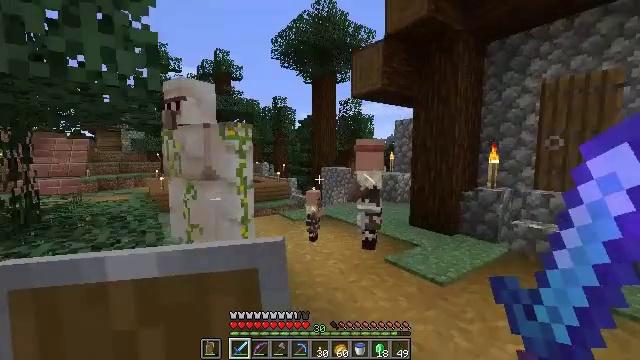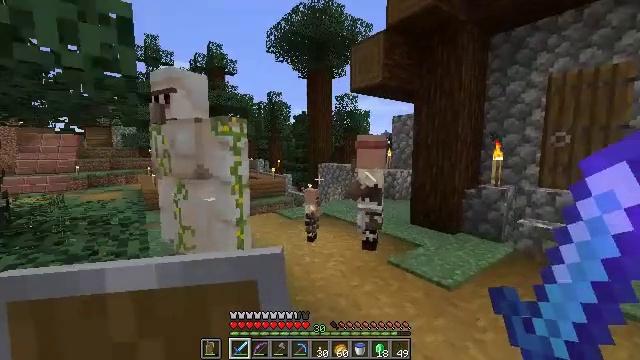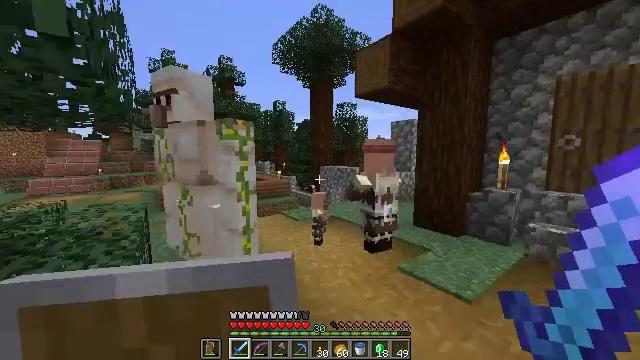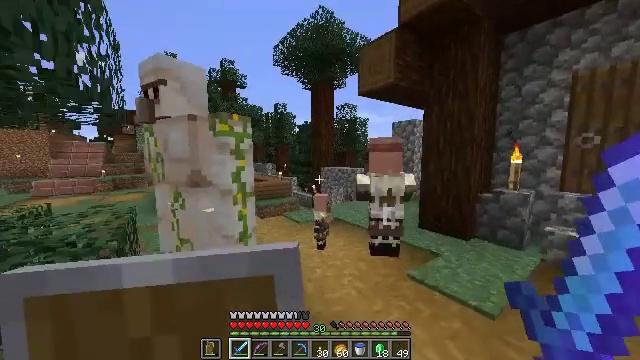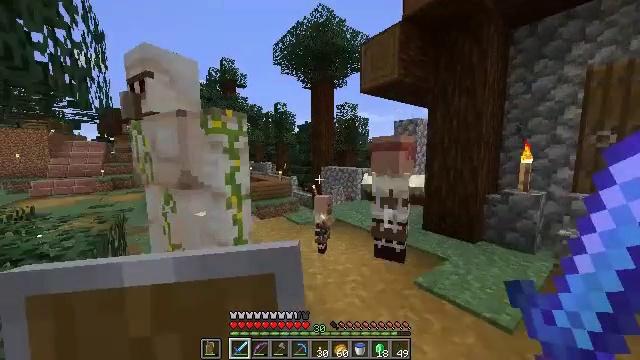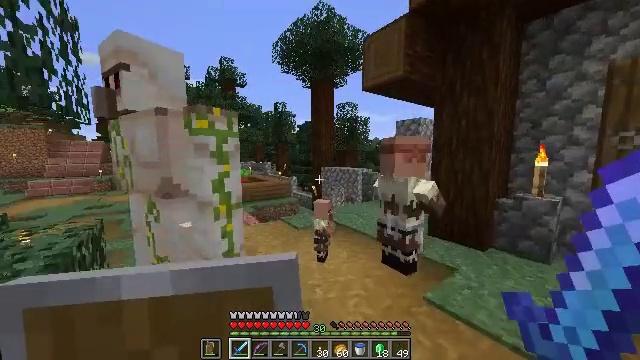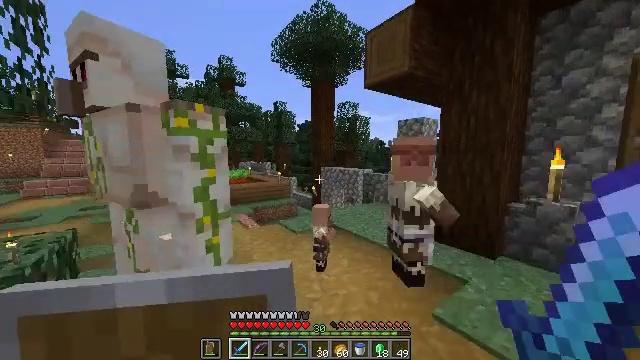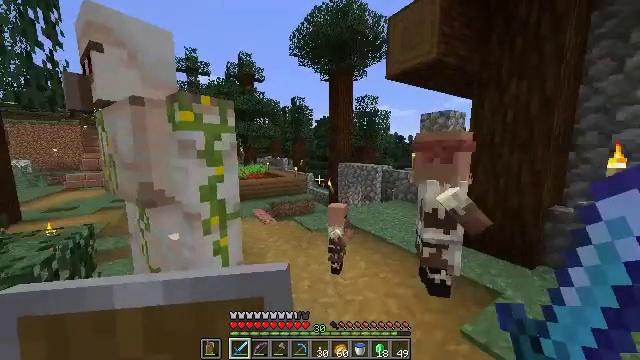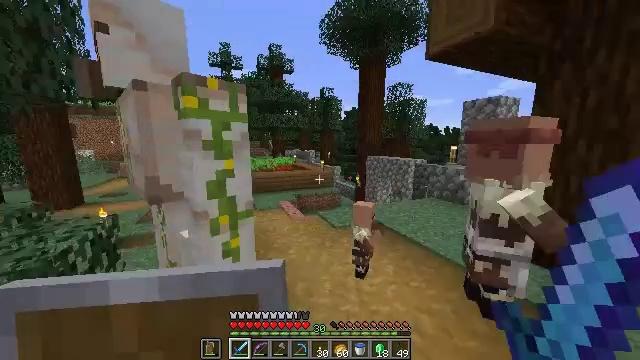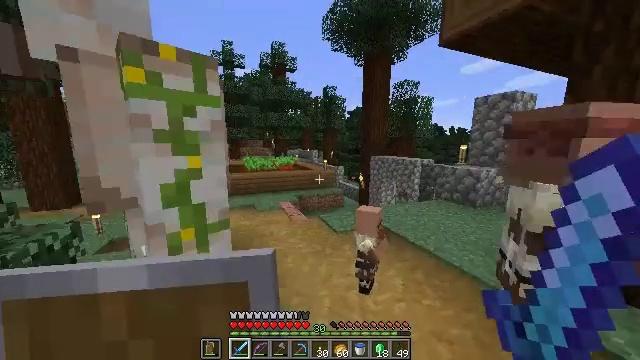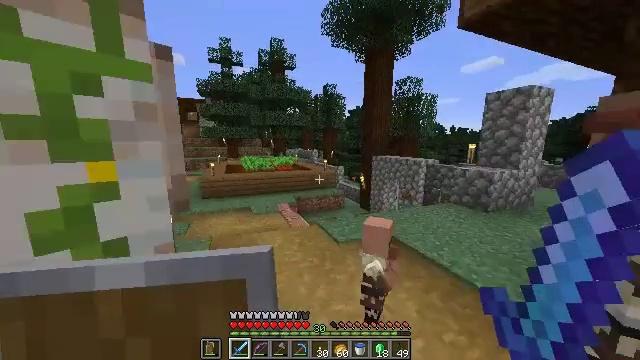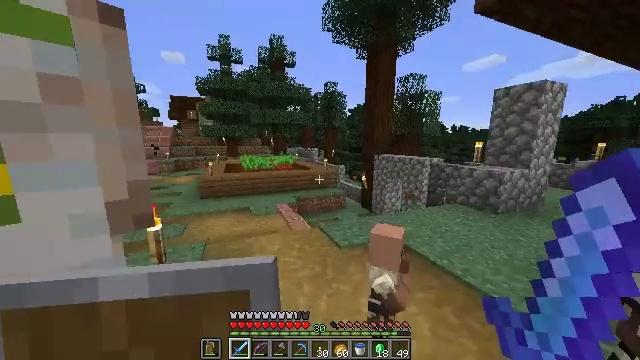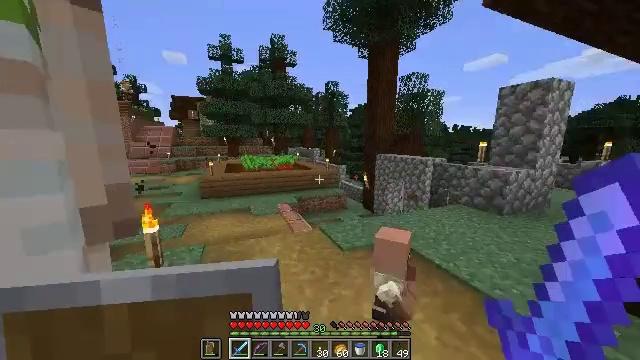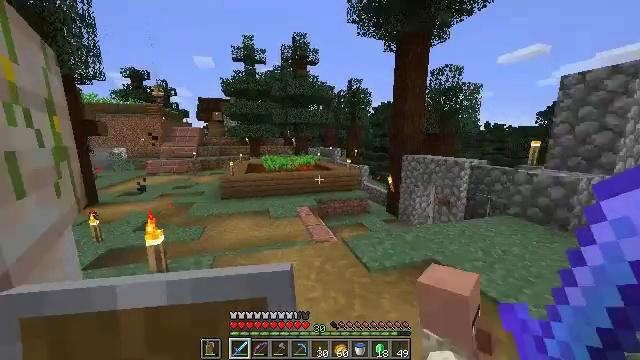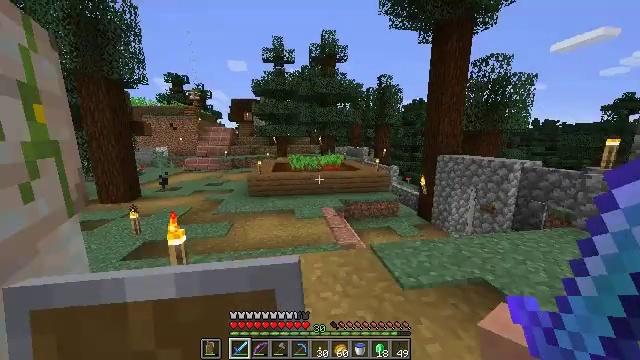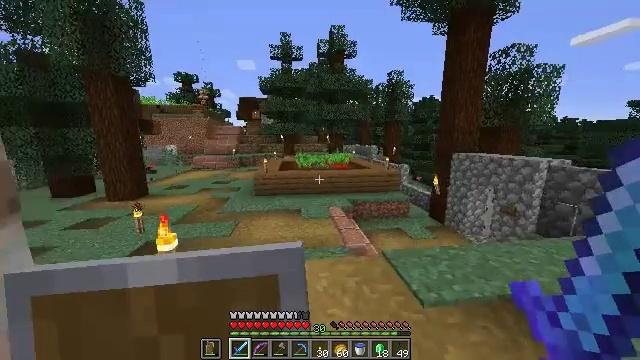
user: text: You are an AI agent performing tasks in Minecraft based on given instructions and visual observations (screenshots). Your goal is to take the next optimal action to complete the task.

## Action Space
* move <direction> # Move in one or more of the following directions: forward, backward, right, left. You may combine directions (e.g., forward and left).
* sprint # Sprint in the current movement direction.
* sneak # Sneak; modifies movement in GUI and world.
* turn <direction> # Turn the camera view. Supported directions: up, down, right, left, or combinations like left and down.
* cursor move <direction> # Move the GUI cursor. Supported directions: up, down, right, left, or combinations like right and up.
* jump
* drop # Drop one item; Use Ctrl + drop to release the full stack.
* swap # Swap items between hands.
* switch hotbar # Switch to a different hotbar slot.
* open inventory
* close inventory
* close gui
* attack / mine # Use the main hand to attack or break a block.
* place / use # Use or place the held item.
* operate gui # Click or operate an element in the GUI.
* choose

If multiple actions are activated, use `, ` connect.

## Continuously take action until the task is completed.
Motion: motion action
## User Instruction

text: Mine beetroots from the garden.
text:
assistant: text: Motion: move forward, sprint, turn right
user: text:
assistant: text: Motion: move forward
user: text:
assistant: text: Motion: move forward
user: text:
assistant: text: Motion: move forward
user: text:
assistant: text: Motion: move forward
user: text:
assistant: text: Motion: move forward
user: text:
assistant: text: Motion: move forward, turn left and down
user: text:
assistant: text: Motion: move forward, turn left and down
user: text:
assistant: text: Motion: move forward
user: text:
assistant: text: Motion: move forward
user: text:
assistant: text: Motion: move forward
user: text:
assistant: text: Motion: move forward, sprint
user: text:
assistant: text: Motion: move forward, sprint, turn left
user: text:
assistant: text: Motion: move forward, turn left
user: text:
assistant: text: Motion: move forward, turn left
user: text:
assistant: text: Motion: move forward
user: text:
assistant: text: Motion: move forward
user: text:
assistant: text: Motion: move forward
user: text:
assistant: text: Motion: move forward
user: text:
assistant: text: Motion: move forward
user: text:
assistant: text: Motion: move forward, jump
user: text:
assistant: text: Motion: move forward, jump
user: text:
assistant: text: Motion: move forward, jump
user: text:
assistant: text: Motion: move forward
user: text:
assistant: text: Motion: move forward
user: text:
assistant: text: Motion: move forward
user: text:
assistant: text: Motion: move forward
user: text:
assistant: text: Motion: move forward
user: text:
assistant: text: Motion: move forward
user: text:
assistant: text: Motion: move forward, open inventory